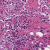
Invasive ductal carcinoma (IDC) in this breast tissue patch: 1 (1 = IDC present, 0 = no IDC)